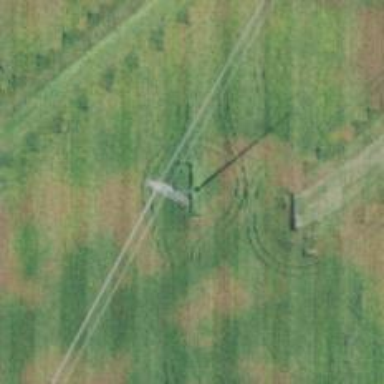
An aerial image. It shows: Power tower.